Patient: sex M, age 49
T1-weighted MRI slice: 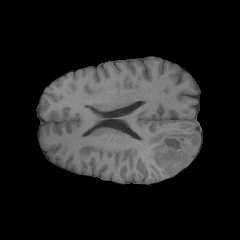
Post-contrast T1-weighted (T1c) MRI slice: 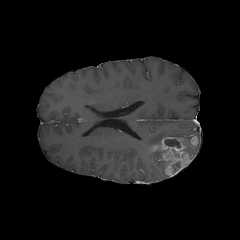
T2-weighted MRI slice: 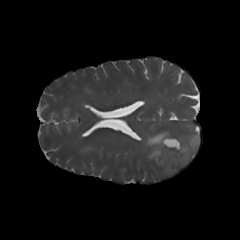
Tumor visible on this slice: yes
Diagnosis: Glioblastoma, IDH-wildtype
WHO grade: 4